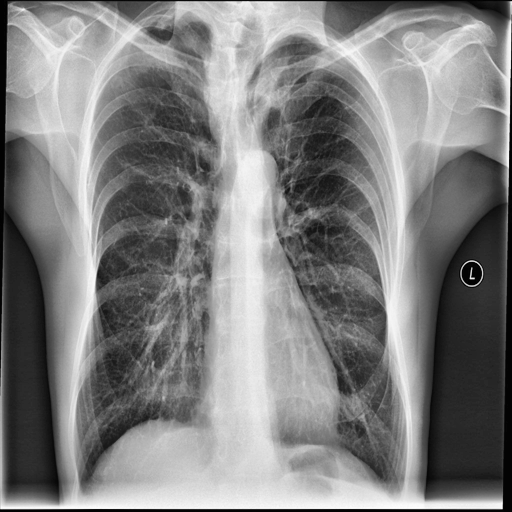
Finding: NORMAL